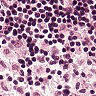
Metastatic tissue present: no